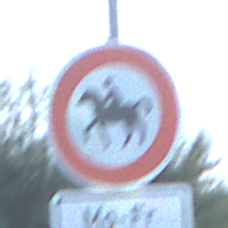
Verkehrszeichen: VerbotReiter
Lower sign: ZeitangabenMitBeschraenkungAufWochentage2
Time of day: MorningAfternoon
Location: Outdoor (Nature)
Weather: PartlyCloudy
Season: NotSpecified
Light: Natural